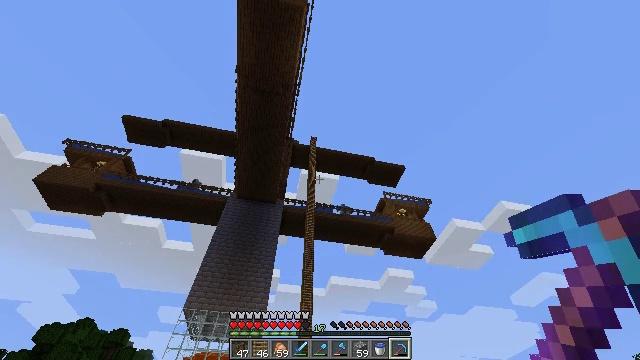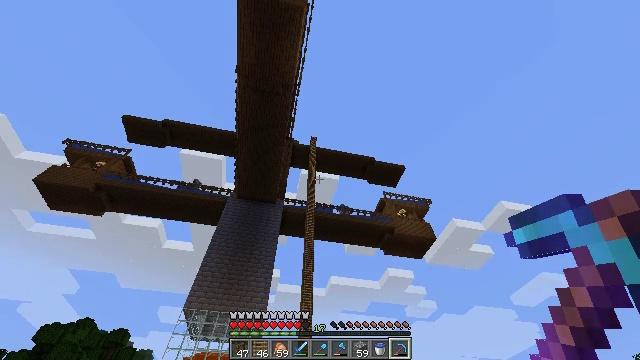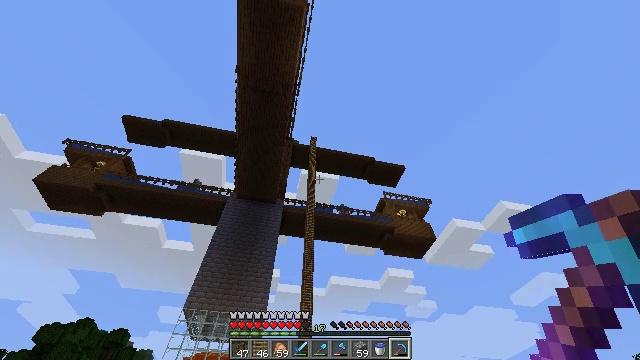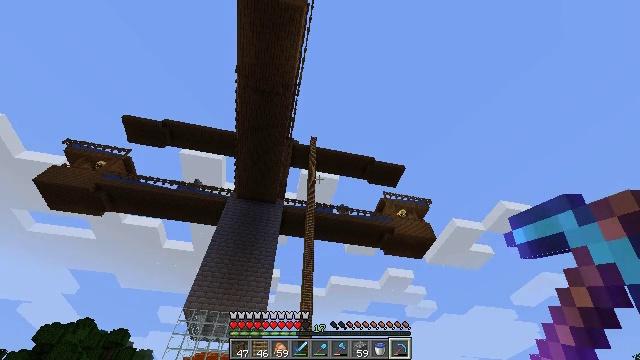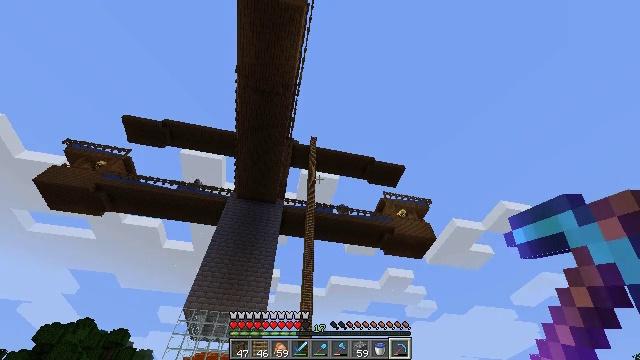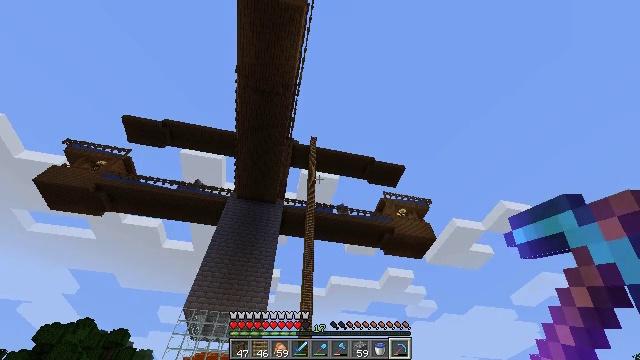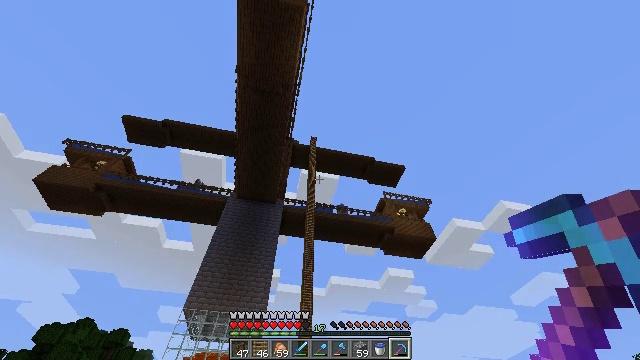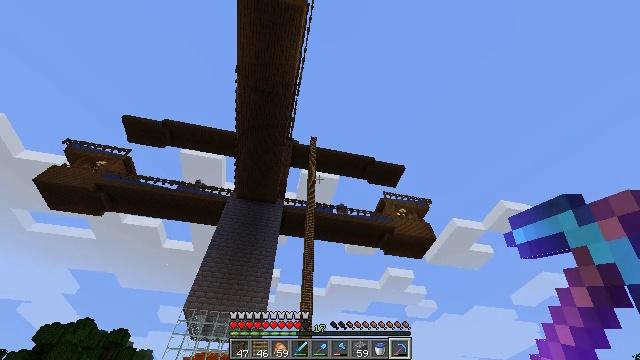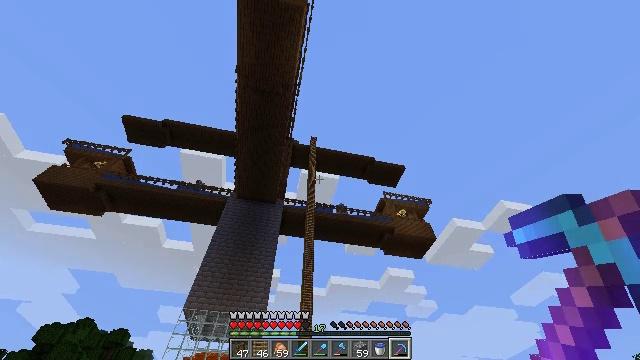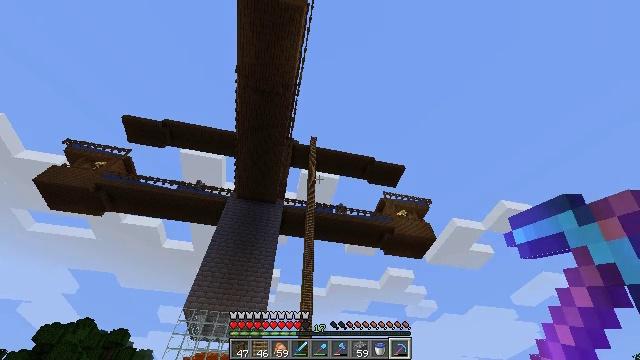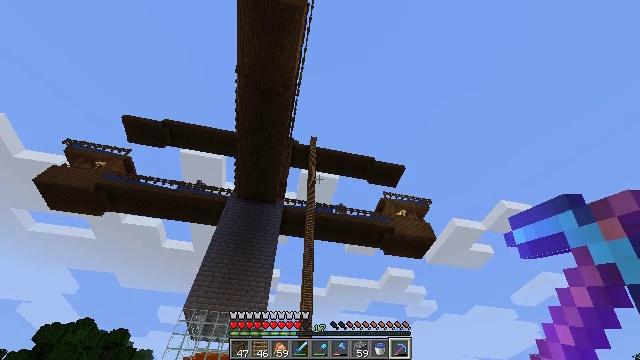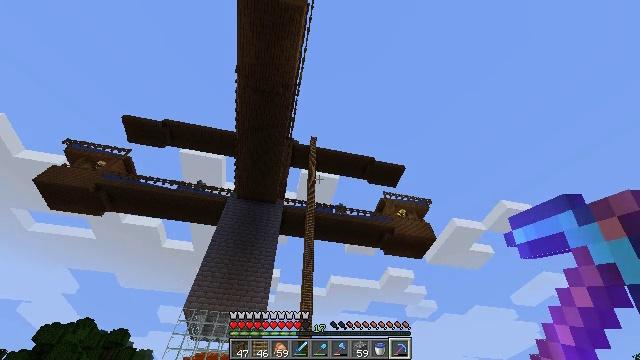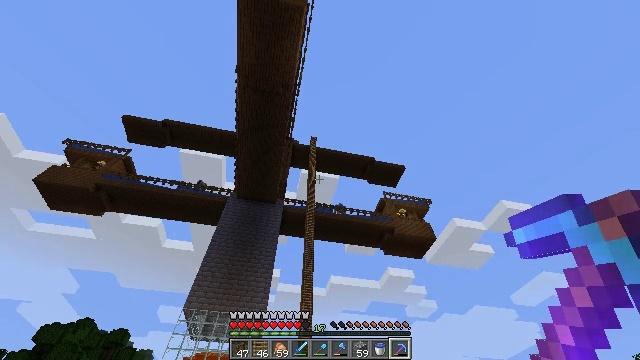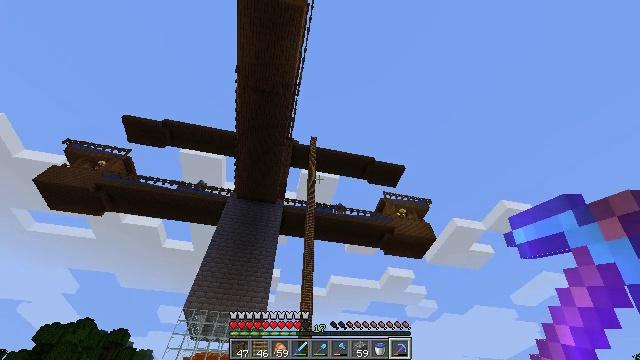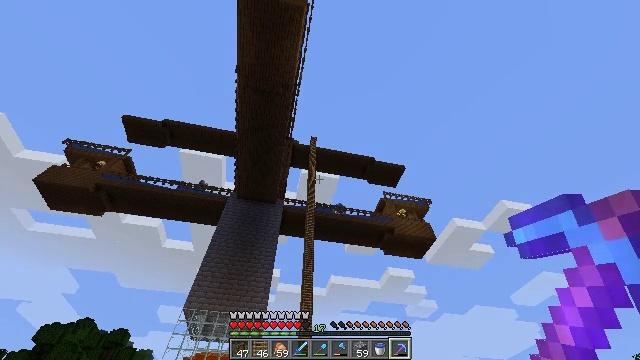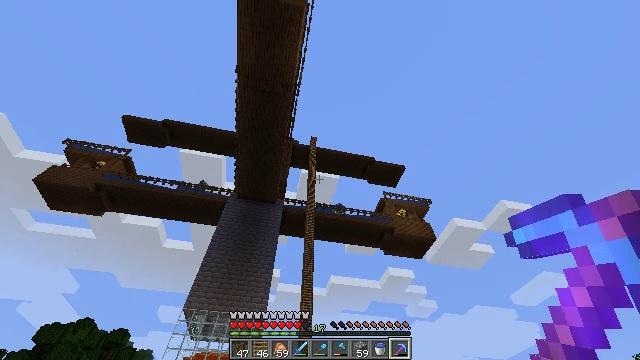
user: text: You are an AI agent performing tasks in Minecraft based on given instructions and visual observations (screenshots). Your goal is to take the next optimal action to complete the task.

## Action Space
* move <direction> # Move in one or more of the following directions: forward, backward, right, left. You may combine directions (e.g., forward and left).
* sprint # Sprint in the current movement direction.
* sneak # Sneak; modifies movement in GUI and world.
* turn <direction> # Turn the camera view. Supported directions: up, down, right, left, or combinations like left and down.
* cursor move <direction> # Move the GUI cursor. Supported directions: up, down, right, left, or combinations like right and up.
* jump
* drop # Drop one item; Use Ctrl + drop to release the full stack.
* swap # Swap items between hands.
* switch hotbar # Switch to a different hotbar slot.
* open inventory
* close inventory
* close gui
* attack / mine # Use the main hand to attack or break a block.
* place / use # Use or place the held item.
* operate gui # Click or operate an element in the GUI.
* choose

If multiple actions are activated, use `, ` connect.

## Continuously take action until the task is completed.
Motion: motion action
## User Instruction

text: Use the crafting table to craft a piston.
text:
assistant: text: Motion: no_op
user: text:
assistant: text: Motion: no_op
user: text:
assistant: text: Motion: no_op
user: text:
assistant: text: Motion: no_op
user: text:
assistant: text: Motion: no_op
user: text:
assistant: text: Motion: no_op
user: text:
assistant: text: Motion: no_op
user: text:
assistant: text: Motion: no_op
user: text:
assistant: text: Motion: no_op
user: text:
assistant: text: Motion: no_op
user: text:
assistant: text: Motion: no_op
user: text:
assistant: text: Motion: no_op
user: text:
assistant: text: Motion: no_op
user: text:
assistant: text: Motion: no_op
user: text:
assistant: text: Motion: no_op
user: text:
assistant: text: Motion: no_op
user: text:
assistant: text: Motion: no_op
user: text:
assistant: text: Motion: no_op
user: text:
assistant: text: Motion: no_op
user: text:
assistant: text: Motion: no_op
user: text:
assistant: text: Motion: no_op
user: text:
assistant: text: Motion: no_op
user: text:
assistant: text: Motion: no_op
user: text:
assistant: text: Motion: no_op
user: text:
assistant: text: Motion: no_op
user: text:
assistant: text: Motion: no_op
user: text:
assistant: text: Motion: no_op
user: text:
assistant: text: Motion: no_op
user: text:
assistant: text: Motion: no_op
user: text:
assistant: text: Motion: no_op